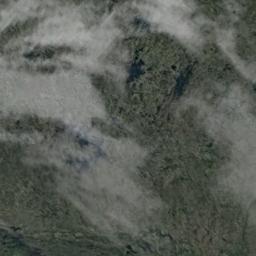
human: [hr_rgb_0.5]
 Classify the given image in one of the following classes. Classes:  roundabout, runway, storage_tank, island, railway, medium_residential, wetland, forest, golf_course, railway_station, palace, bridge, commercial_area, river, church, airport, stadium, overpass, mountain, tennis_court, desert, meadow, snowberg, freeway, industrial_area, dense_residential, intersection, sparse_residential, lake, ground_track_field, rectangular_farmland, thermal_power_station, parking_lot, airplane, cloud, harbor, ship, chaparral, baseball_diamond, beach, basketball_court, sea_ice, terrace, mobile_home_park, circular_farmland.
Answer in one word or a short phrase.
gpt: cloud